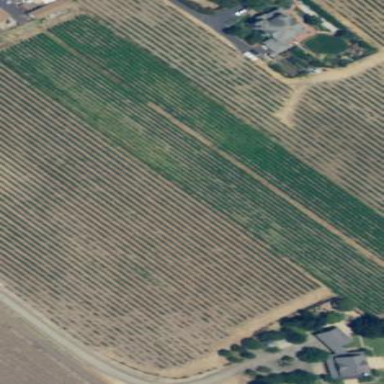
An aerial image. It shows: Vineyard with wine grapes as the main crop.